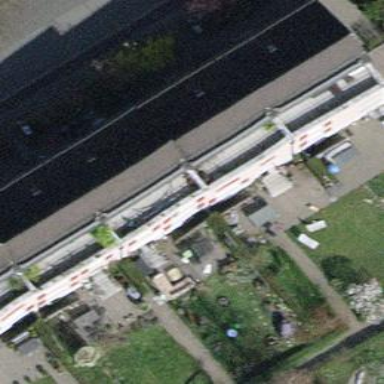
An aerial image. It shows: Terrace building with gabled roof.